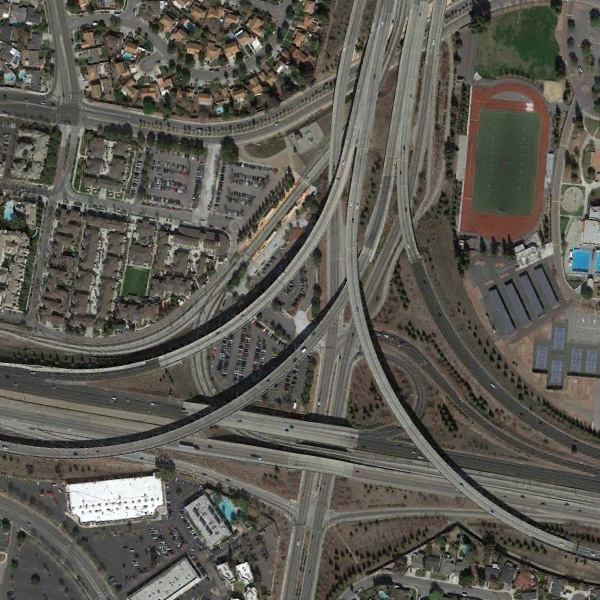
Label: Viaduct